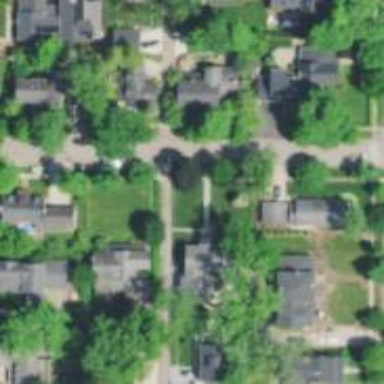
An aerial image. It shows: Neighbourhood with historic district.